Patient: sex F, age 41
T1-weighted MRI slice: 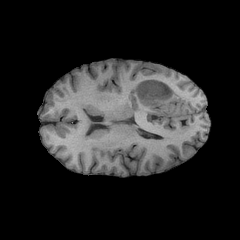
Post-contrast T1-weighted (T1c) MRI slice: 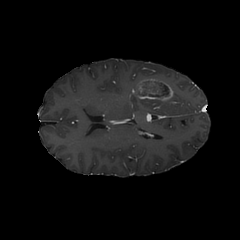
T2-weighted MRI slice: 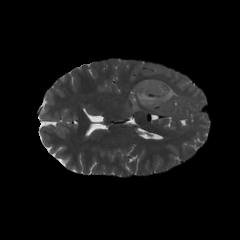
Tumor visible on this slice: yes
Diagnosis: Glioblastoma, IDH-wildtype
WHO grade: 4